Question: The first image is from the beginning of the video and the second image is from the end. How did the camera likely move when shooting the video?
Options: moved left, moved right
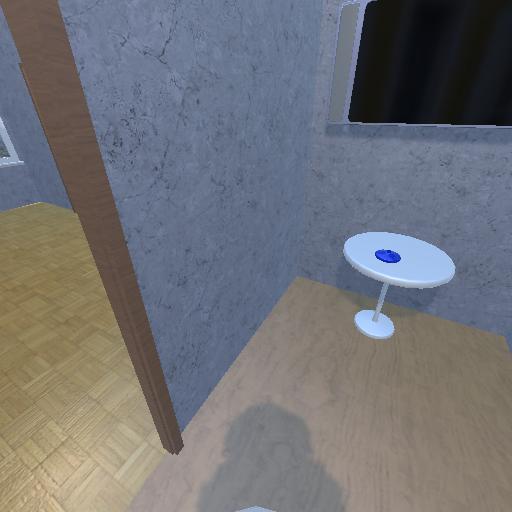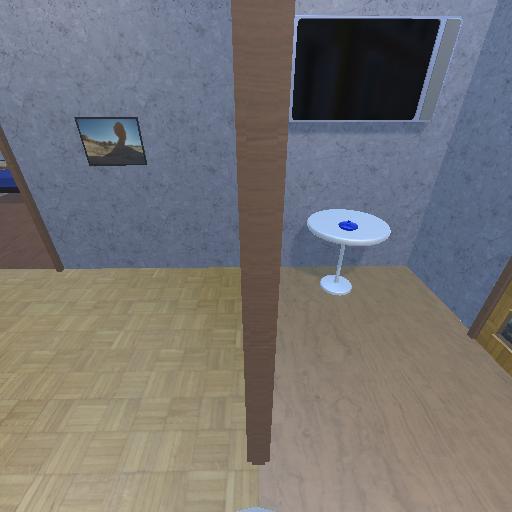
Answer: moved left